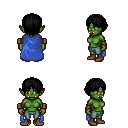
a pixel art fantasy rpg character, female body template, orc, green skin, blue cape, teal pants, black plain hairstyle, leather bracers, brown shoes, four views (front, back, left, right), 2x2 character sprite sheet, small pixel art, hard edges, no anti-aliasing